Question: I have a dataframe with two data series and a date. I want to plot it and change the line colors when the data series are crossing.
'''
import plotly.graph_objects as go
from plotly.subplots import make_subplots
data = {'Date': ['1.1.2020', '2.1.2020', '3.1.2020', '4.1.2020', '5.1.2020'],
'S1': [20, 21, 19, 18, 20],
'S2': [10, 11, 30, 18, 10]}
df = pd.DataFrame(data)
df['color']= df.apply(lambda row: 'black' if row['S1'] >= row['S2'] else 'red', axis=1)
fig = make_subplots(rows=1, cols=1,
vertical_spacing=0.05,
shared_xaxes=True)
fig.add_trace(go.Scatter(
x=df['Date'],
y=df['S1'],
line=dict(color='blue')),
row=1, col=1)
fig.add_trace(go.Scatter(
x=df['Date'],
y=df['S2'],
line=dict(color=list(df['color']))),
row=1, col=1)
fig.show()
'''
This is how it should look:
<URL>
Yet, the code does not work. Any hints?
Edit to increase solution space: It can also look like that

@Lemon: if I run your proposed solution using that data set
'''
data = {'Date': ['1.1.2020', '2.1.2020', '3.1.2020', '4.1.2020', '5.1.2020', '6.1.2020', '7.1.2020', '8.1.2020', '9.1.2020', '10.1.2020'],
'S1': [20, 21, 19, 18, 20, 19, 18, 20, 20, 20],
'S2': [10, 11, 30, 18, 10, 10, 17, 30, 20, 10]}
'''
I will get the following result. I have not figured out a way to remove the red line between the crossings. Any hints?
<URL>
based on lemons suggestion, here is the solution, that works for me
'''
import plotly.graph_objects as go
from plotly.subplots import make_subplots
import pandas as pd
data = {'Date': ['1.1.2020', '2.1.2020', '3.1.2020', '4.1.2020',
'5.1.2020', '6.1.2020', '7.1.2020', '8.1.2020', '9.1.2020',
'10.1.2020'],
'S1': [20, 21, 19, 18, 20, 19, 18, 20, 20, 20],
'S2': [10, 11, 30, 18, 10, 10, 17, 30, 20, 10]}
df = pd.DataFrame(data)
df['crossing']= df.loc[(df.S1 < df.S2) | (df.S1.shift(1) <
df.S2.shift(1)) | (df.S1.shift(-1) < df.S2.shift(-1)), 'S2']
fig = go.Figure()
fig.add_trace(go.Scatter(
x=df['Date'],
y=df['S1'],
line=dict(color='blue')))
fig.add_trace(go.Scatter(
x=df['Date'],
y=df['S2'],
line=dict(color='black')))
fig.add_trace(go.Scatter(
x=df['Date'],
y=df['crossing'],
line=dict(color='red')))
fig.show()
'''
Resulting chart
<URL>
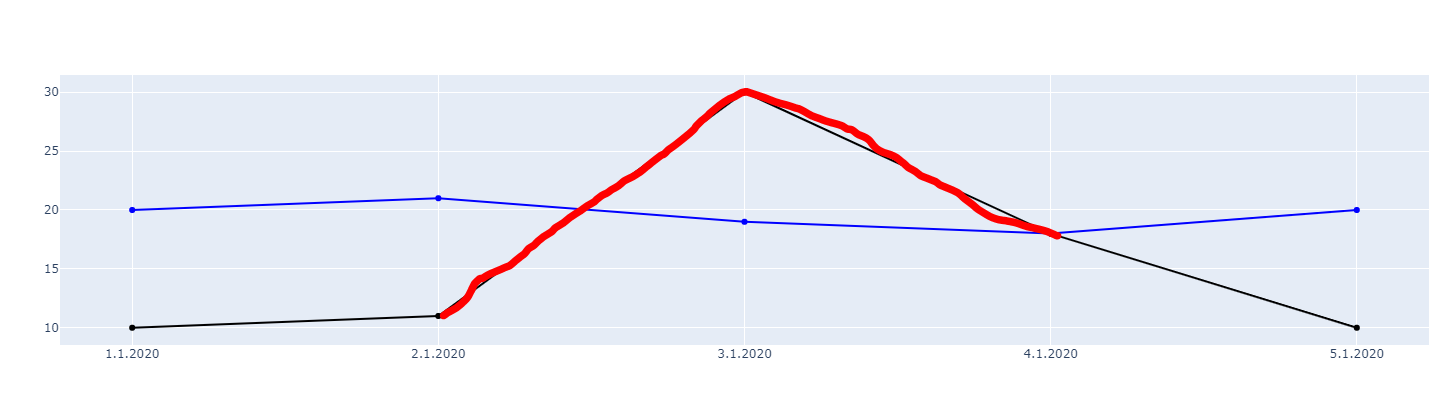
Answer: My initial idea followed the same r-beginners's idea, though what you can do to have a longer red line is detecting the rows when S2>S1 and a range of (-1, 1) centered on your "" rows, using:
'''
df.loc[(df.S1 < df.S2) |
(df.S1.shift(1) < df.S2.shift(1)) |
(df.S1.shift(-1) < df.S2.shift(-1)), <the field you want to select>]
'''
Final code should look like:
'''
import plotly.graph_objects as go
from plotly.subplots import make_subplots
data = {'Date': ['1.1.2020', '2.1.2020', '3.1.2020', '4.1.2020', '5.1.2020'],
'S1': [20, 21, 19, 18, 20],
'S2': [10, 11, 30, 18, 10]}
df = pd.DataFrame(data)
df['color']= df.apply(lambda row: 'black' if row['S1'] >= row['S2'] else 'red', axis=1)
fig = make_subplots(rows=1, cols=1,
vertical_spacing=0.05,
shared_xaxes=True)
fig.add_trace(go.Scatter(
x=df['Date'],
y=df['S1'],
line=dict(color='blue')),
row=1, col=1)
fig.add_trace(go.Scatter(
x=df['Date'],
y=df['S2'],
line=dict(color='black')),
row=1, col=1)
fig.add_trace(go.Scatter(
x=df.loc[(df.S1 < df.S2) | (df.S1.shift(1) < df.S2.shift(1)) | (df.S1.shift(-1) < df.S2.shift(-1)), 'Date'],
y=df.loc[(df.S1 < df.S2) | (df.S1.shift(1) < df.S2.shift(1)) | (df.S1.shift(-1) < df.S2.shift(-1)), 'S2'],
line=dict(color='red')),
row=1, col=1)
fig.show()
'''